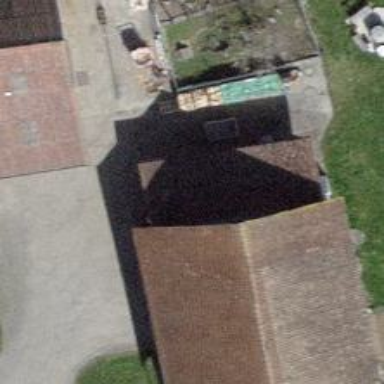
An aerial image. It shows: Shed building.